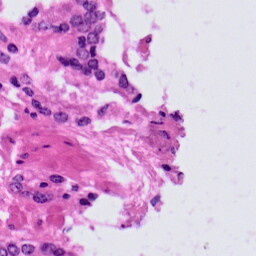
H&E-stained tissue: Prostate